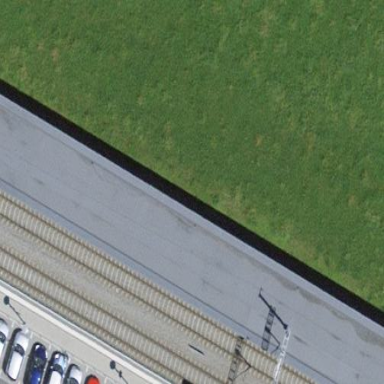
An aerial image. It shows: Flat roof on building.